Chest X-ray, AP view. Patient: 67 years old, sex F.
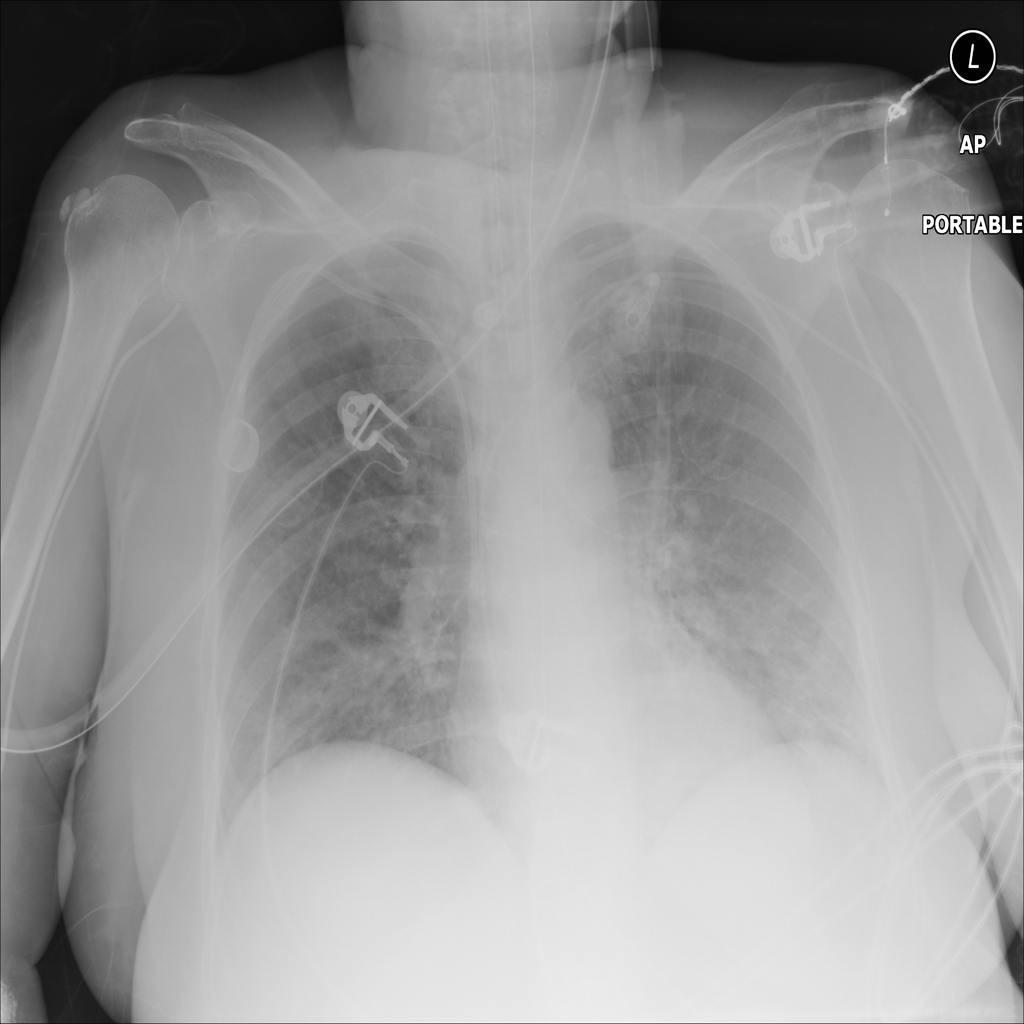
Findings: Atelectasis, Infiltration